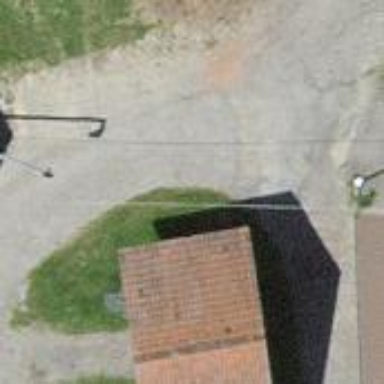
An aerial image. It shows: Garage building.